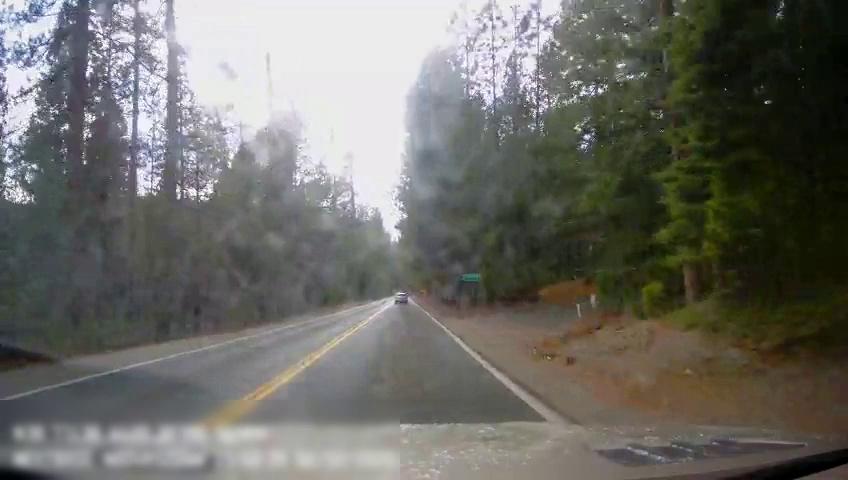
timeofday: Day
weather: Sunny
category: Drivable Space
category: Vehicles | SUV
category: Lanes | Current Lane
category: Lanes | Current Lane
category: Lanes | Opposite Lane
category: Lanes | Opposite Lane
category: Traffic | Signs